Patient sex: M
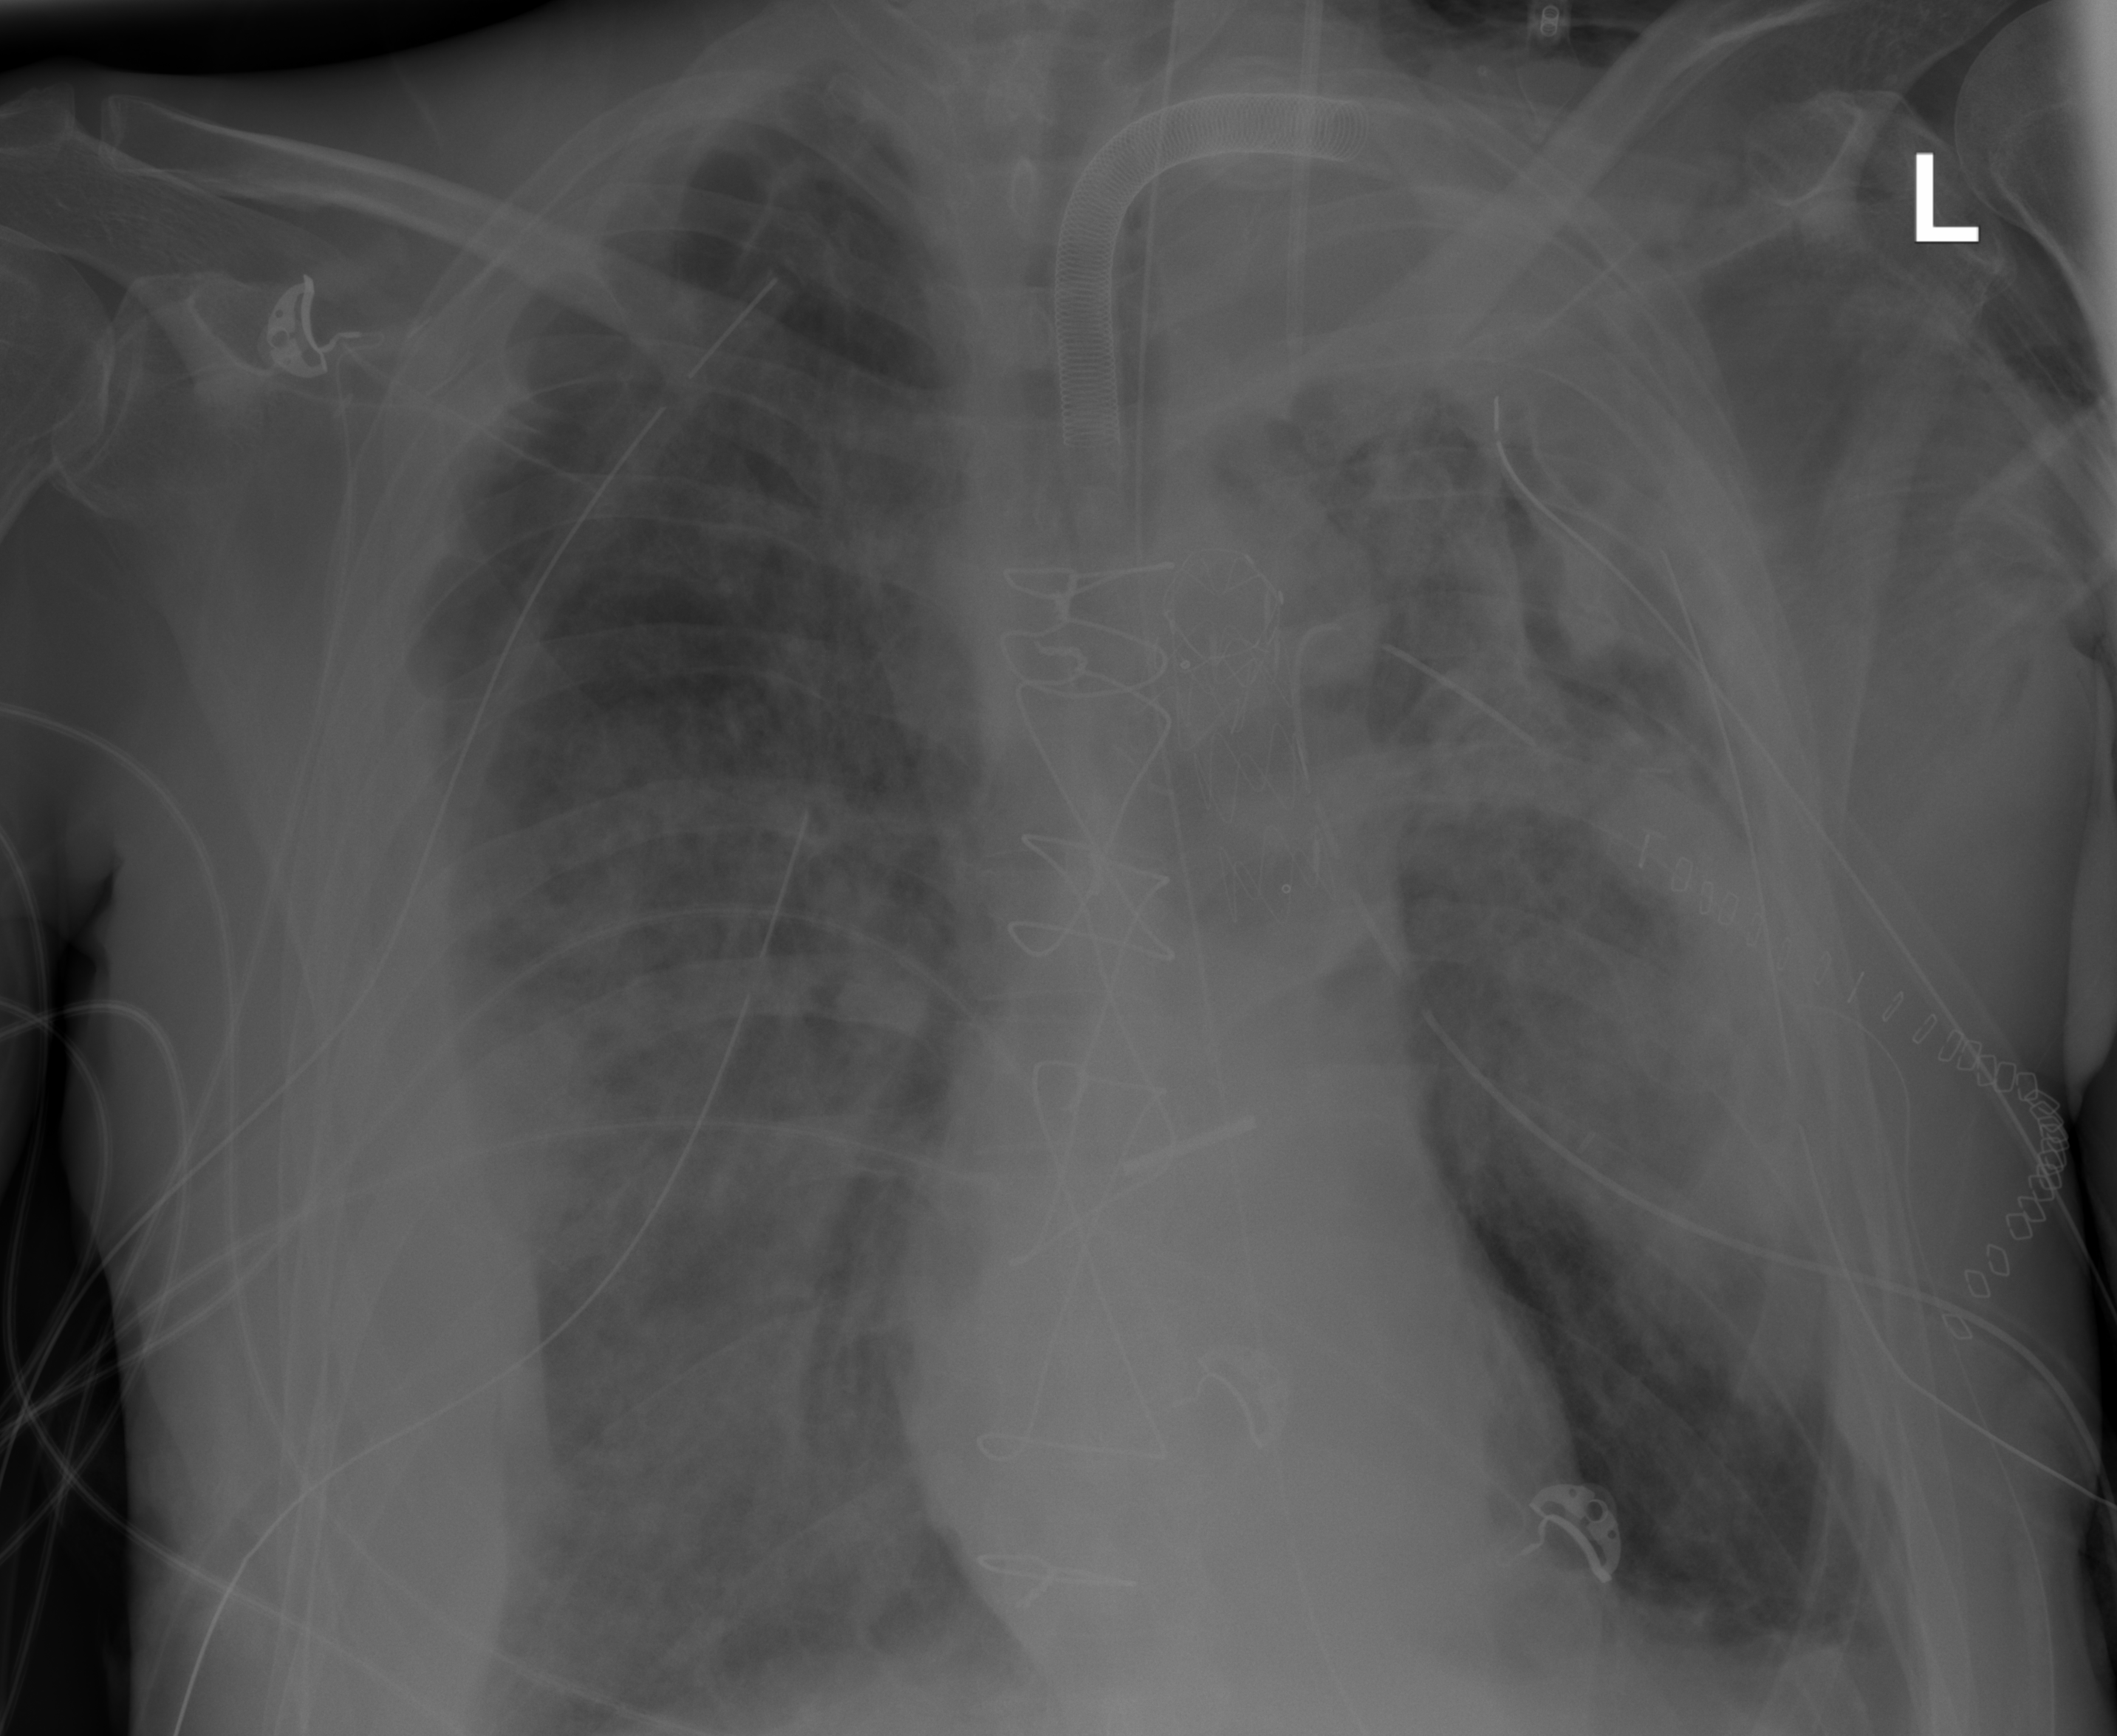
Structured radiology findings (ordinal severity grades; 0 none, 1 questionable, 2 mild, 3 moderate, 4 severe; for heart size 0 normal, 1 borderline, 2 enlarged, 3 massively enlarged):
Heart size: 2
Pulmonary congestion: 0
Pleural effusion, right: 0
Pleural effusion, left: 2
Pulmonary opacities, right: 3
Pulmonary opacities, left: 3
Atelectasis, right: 3
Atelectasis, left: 3